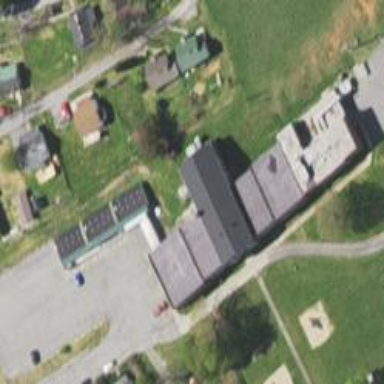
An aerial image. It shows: School.